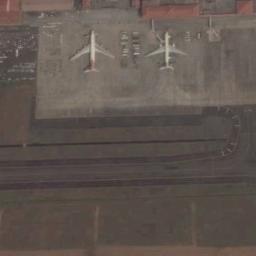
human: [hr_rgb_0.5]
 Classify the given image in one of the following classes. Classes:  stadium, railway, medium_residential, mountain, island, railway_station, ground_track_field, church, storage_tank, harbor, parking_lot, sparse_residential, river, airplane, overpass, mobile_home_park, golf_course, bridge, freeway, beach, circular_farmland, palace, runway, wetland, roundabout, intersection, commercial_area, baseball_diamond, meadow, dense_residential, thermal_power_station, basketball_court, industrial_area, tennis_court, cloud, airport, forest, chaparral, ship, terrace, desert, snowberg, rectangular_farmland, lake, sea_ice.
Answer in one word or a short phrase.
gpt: airplane